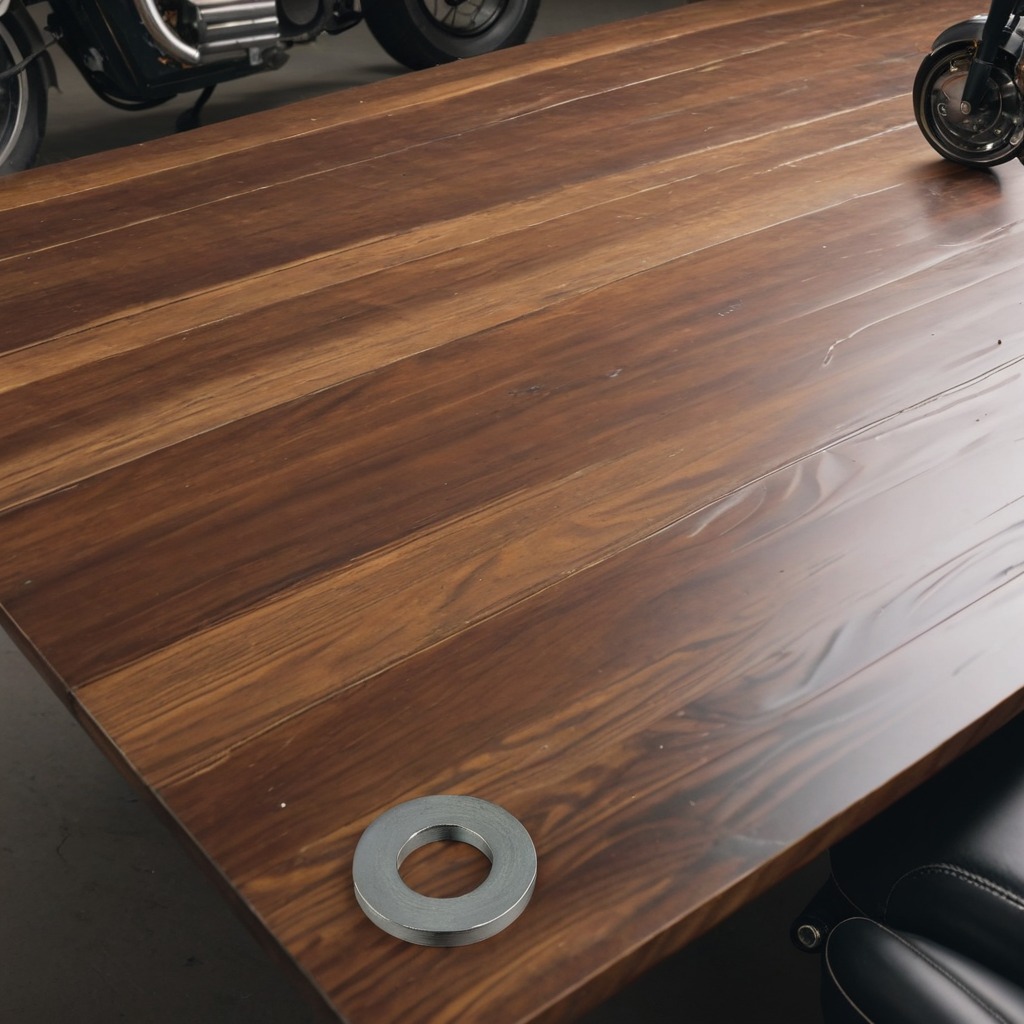
A flat metal washer is lying on an oil-spilled wooden table in a vintage motorcycle garage.